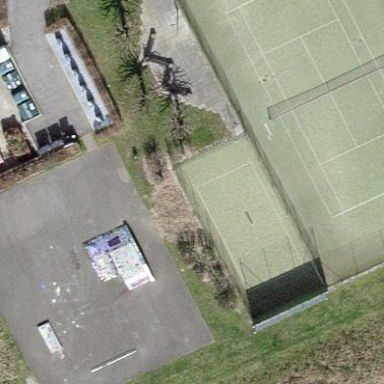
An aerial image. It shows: Asphalt pitch designated for leisure land activities.